Question: i'm trying to achieve a round button style, but because of the content within the button i keep getting an oval shape, like inside the picture:

Maybe i got the wrong idea and the content is not the problem, I'm looking for ideas :)
'''
.ratingButton {
position: relative;
border: none;
font-size: 18px;
color: hsl(217, 12%, 63%);
margin: 0 18px;
background-color: hsla(216, 12%, 54%, 0.2);
padding: 1em;
border-radius: 50%; //tried w/ 50%, 100%, 100vh/vw, nothing seem to work.
}
'''
'''
<button class="ratingButton" id="fifth">5</button>
'''
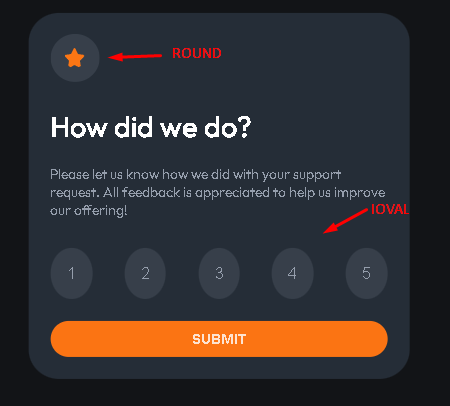
Answer: You can set a 'height' and 'width', and modify 'padding' accordingly.
Setting them as children of a flexbox is still possible with a desired layout:
'''
.parent {
width: 500px;
outline: 1px solid salmon;
display: flex;
justify-content: space-between;
align-items: center;
}
.ratingButton {
position: relative;
border: none;
font-size: 18px;
color: hsl(217, 12%, 63%);
background-color: hsla(216, 12%, 54%, 0.2);
padding: .75em;
border-radius: 50%;
height: 50px;
width: 50px;
}
'''
'''
<div class="parent">
<button class="ratingButton" id="1">1</button>
<button class="ratingButton" id="2">2</button>
<button class="ratingButton" id="3">3</button>
<button class="ratingButton" id="4">4</button>
<button class="ratingButton" id="5">5</button>
</div>
'''